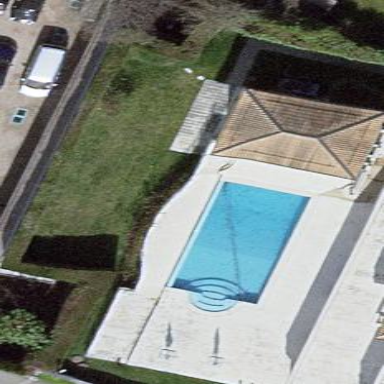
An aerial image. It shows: Swimming pool located in leisure land.